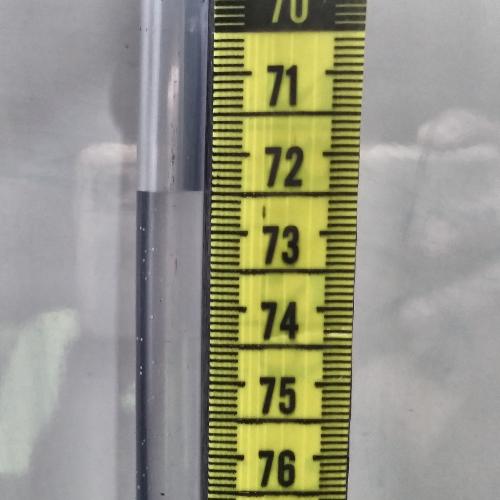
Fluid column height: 72.5 cm